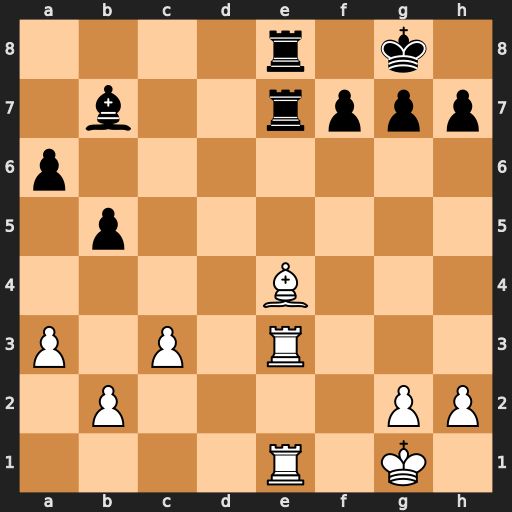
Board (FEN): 4r1k1/1b2rppp/p7/1p6/4B3/P1P1R3/1P4PP/4R1K1
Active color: w
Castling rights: -
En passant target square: -
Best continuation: Bxh7+ Kf8 Rxe7 Rxe7 Rxe7